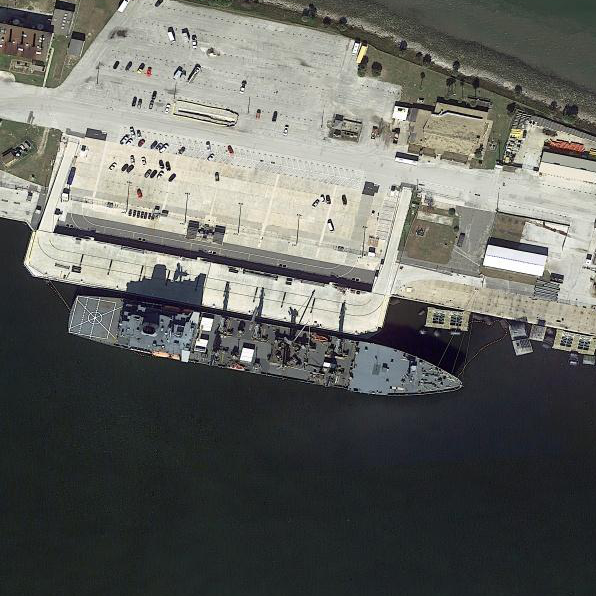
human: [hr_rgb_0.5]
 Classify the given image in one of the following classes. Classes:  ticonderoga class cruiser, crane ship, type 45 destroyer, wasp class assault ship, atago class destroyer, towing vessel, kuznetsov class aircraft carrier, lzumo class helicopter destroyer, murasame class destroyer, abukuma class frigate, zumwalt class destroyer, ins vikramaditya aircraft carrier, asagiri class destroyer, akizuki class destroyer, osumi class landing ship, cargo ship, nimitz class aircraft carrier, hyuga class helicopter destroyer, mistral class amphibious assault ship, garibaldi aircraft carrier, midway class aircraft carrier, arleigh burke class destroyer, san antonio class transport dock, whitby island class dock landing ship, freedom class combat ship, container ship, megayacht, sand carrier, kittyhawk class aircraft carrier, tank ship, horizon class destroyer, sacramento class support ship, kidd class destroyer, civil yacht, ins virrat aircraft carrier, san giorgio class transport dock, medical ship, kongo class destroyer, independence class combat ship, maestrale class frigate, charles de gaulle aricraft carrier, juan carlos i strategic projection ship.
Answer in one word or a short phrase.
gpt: Sacramento class support ship